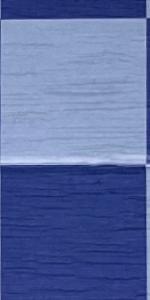
Label: Empty